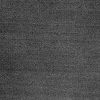
Atmospheric dust classification: dusty